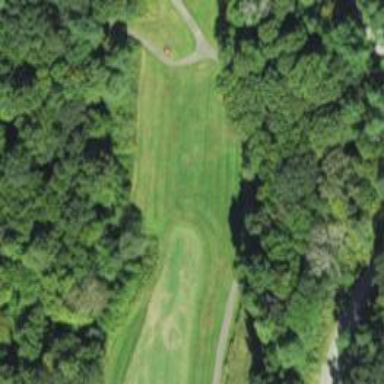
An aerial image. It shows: Path used for both walking and golf.